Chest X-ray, PA view. Patient: 28 years old, sex F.
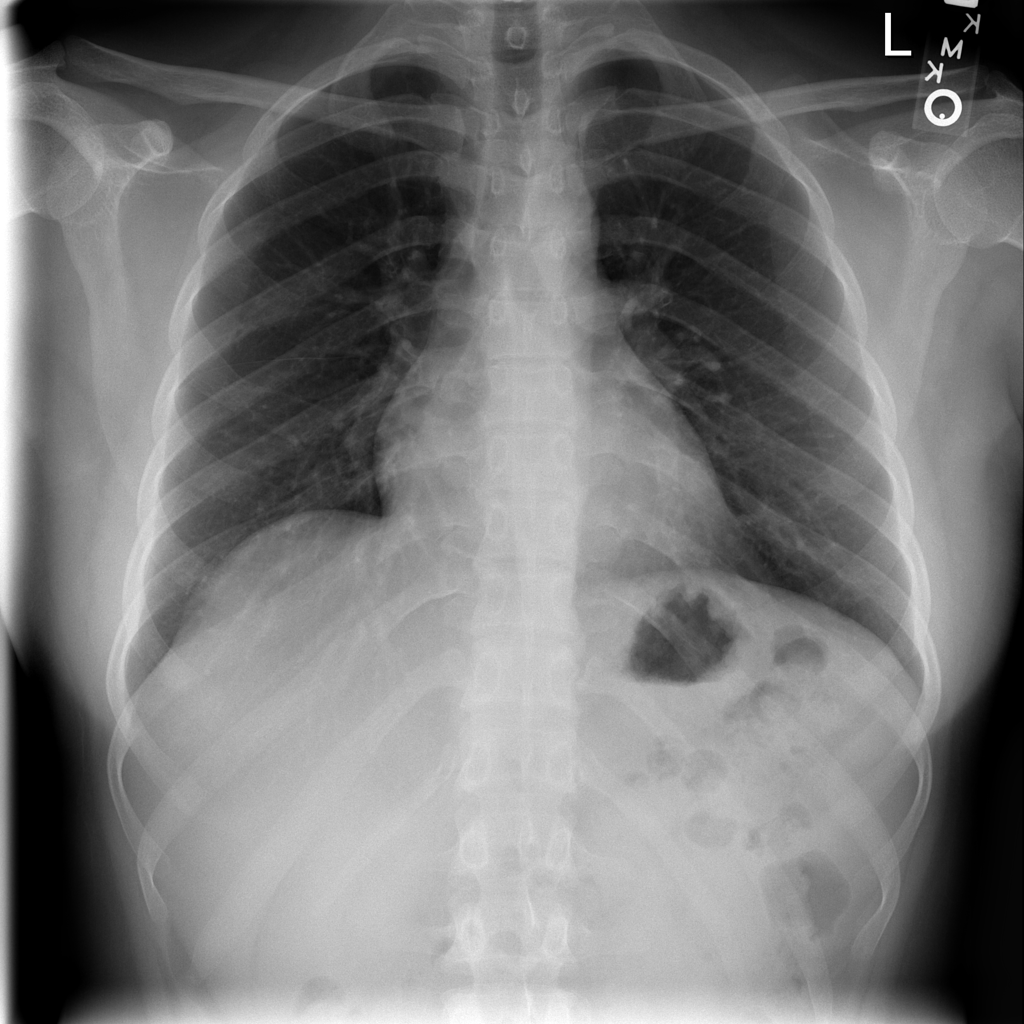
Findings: No Finding